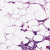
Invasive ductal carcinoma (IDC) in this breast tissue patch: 0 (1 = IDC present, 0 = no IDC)